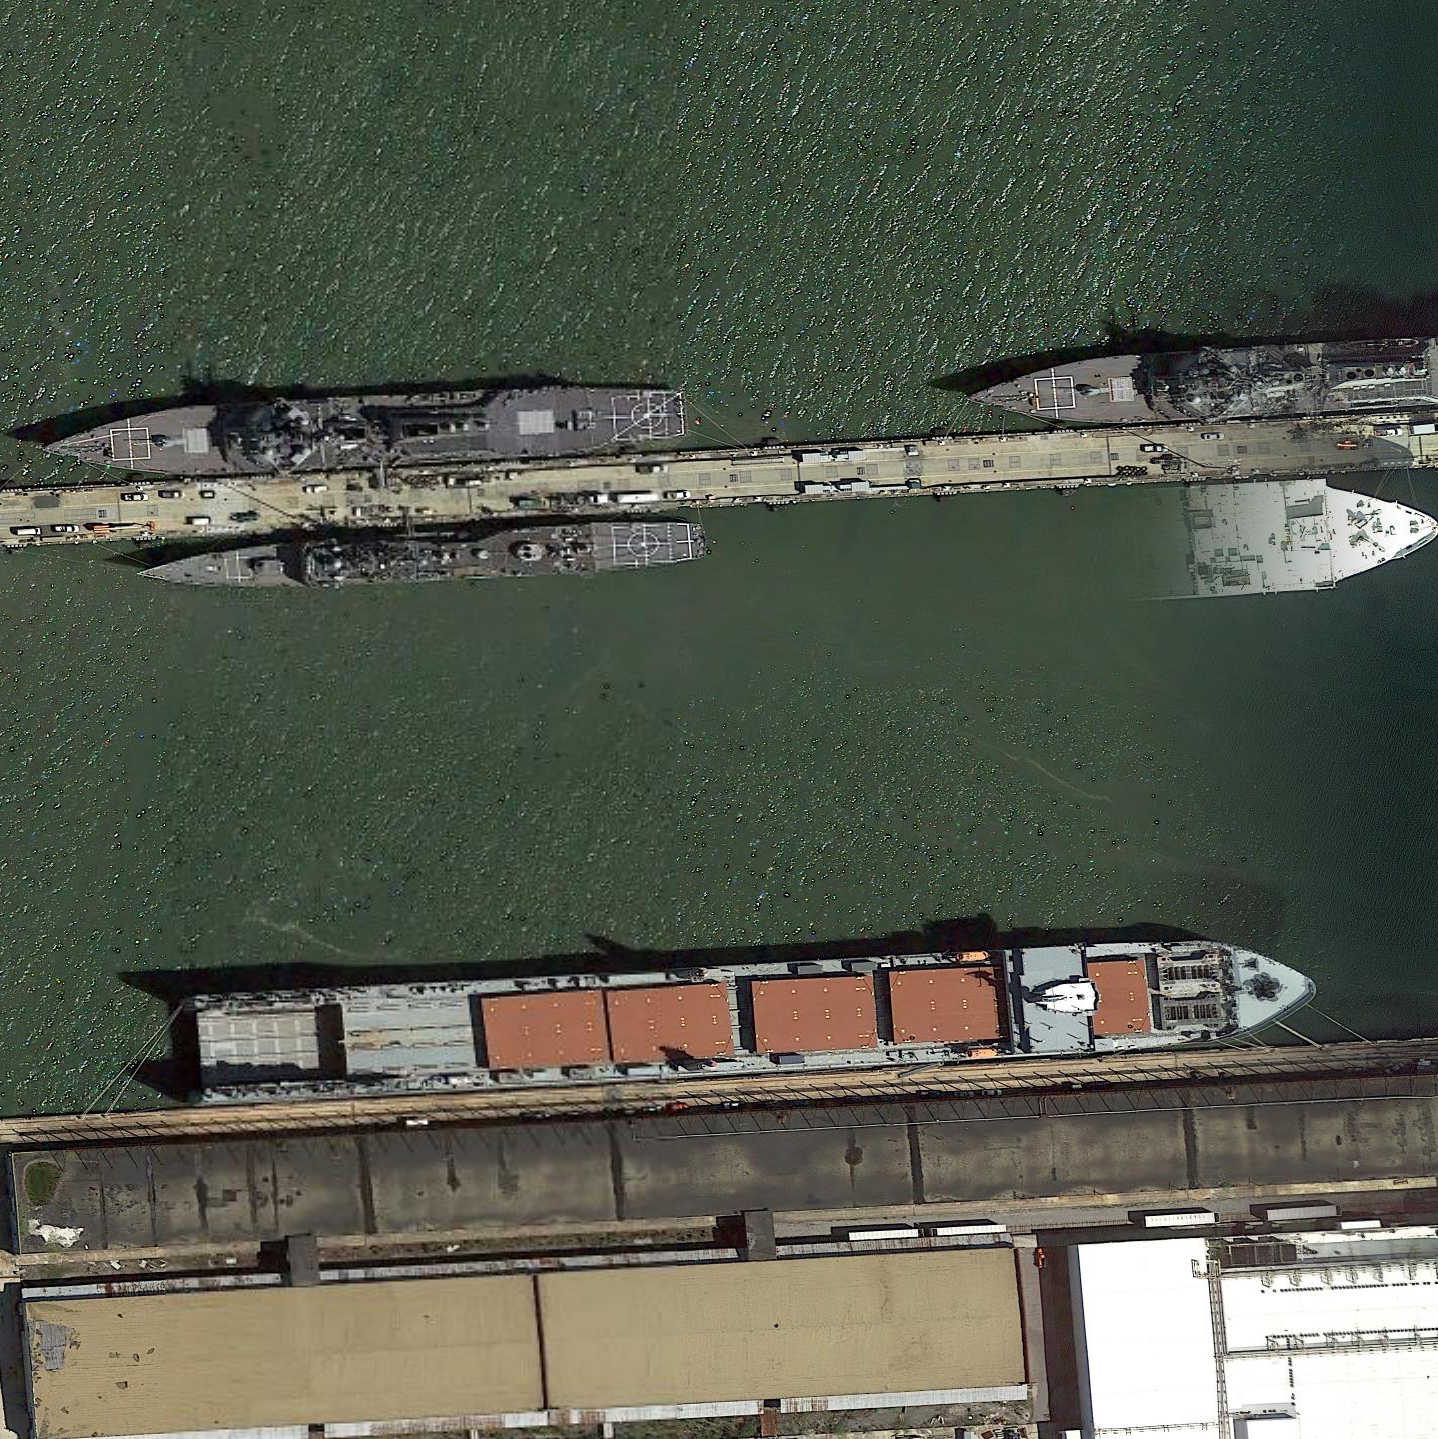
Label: civil